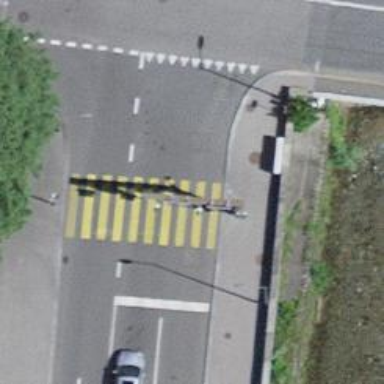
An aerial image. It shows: Crossing with traffic signals.